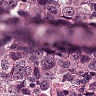
Metastatic tissue present: yes